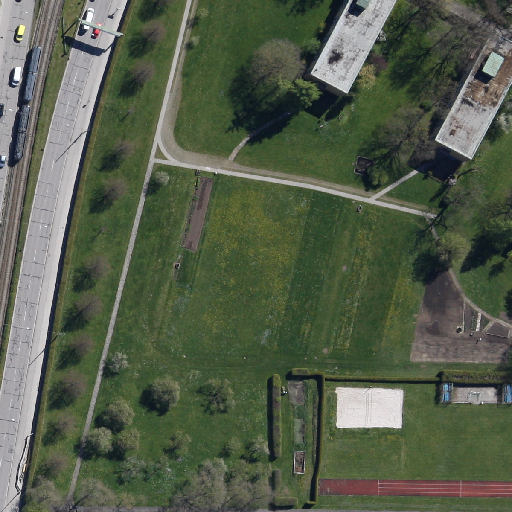
Referring expression: van driving on the road